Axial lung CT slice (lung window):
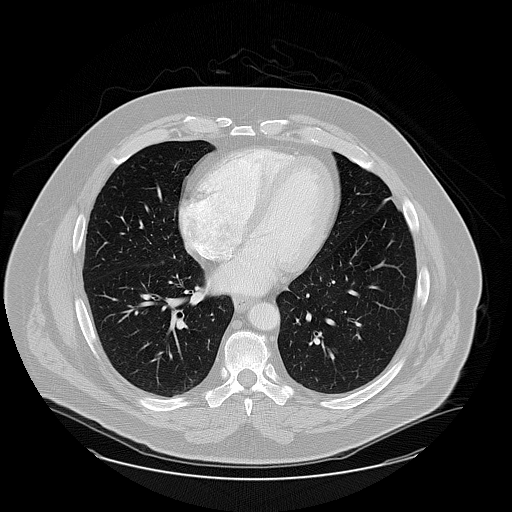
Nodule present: no